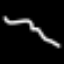
Label: squiggle